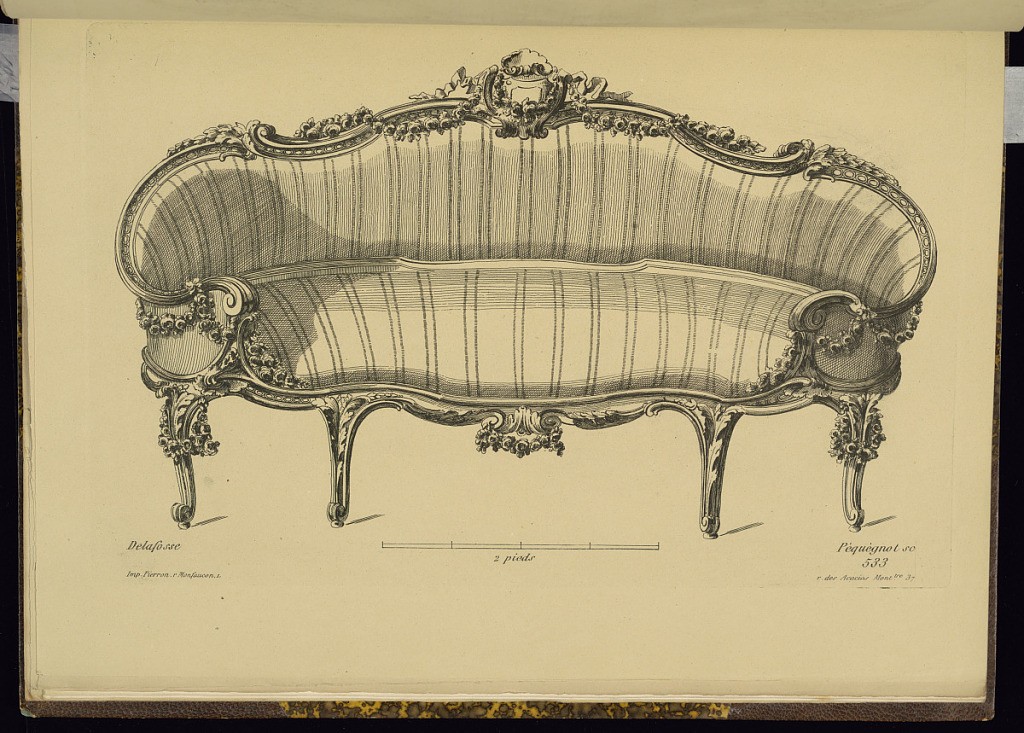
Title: Design for a Sofa
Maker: Jean-Charles Delafosse, French, 1734 – 1789
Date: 1849–66
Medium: Etching on paper
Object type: Print
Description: Design for an upholstered sofa with a carved frame featuring festoons of flowers, scrolling leaves, acanthus leaves, ribbons, and a cartouche, with cabriole legs. The plate is signed with the printmaker, publisher, and original designer, and numbered.